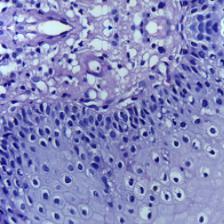
Diagnosis: Normal